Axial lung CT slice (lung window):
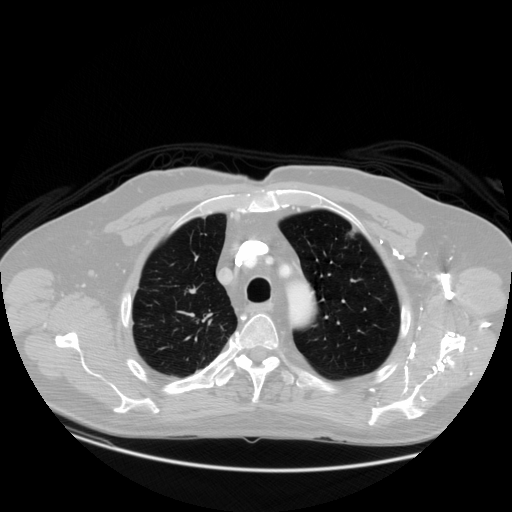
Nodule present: no